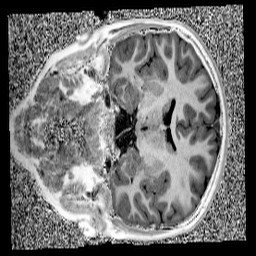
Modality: UNIT1
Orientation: coronal
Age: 11
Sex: male
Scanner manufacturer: siemens
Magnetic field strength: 3 T
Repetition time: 4 s
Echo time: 0.00299 s